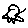
Label: sun